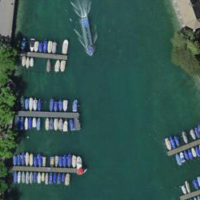
EUNIS habitat code: 53
Species observed at this site:
Tachybaptus ruficollis
Corvus corone
Podiceps cristatus
Motacilla cinerea
Fulica atra
Anas platyrhynchos
Larus canus
Aythya fuligula
Passer domesticus
Falco peregrinus
Buteo buteo
Coloeus monedula
Chroicocephalus ridibundus
Phalacrocorax carbo
Tachymarptis melba
Larus michahellis
Cygnus olor
Gallinula chloropus
Mergus merganser
Milvus milvus
Sterna hirundo
Pica pica
Columba livia
Ciconia ciconia
Falco tinnunculus
Corvus corax
Motacilla alba